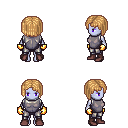
a pixel art fantasy rpg character, female body template, dark elf, purple skin, steel chest armor, metal pants, light blonde pageboy hairstyle, gold gloves, maroon shoes, four views (front, back, left, right), 2x2 character sprite sheet, small pixel art, hard edges, no anti-aliasing